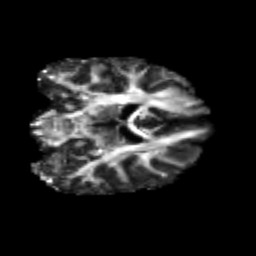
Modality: FA
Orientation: coronal
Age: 22
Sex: male
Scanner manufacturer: siemens
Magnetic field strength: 3 T
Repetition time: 3.5 s
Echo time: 0.125 s